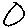
Label: circle